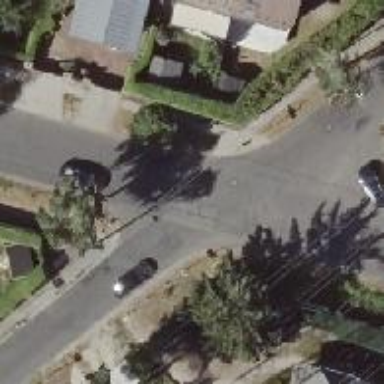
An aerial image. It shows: Residential road with separate asphalt sidewalk.